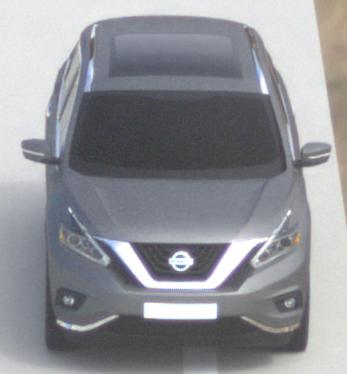
Make: Nissan
Model: Murano
Detailed model: Gen. 3 Z52
Model produced from: 2015
Doors: 5
Color: gray
Road condition: dry road
Daytime: midday
Contrast: medium contrast